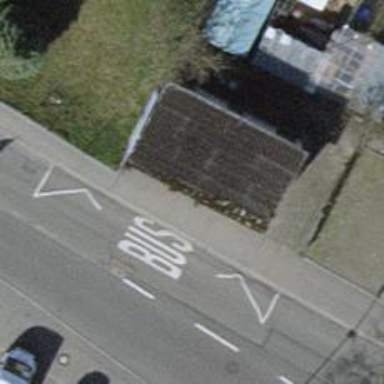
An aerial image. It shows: Bus stop with platform for public transport.